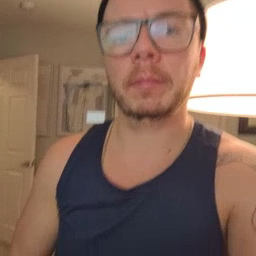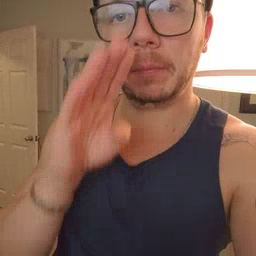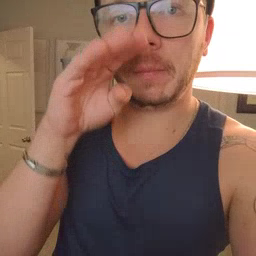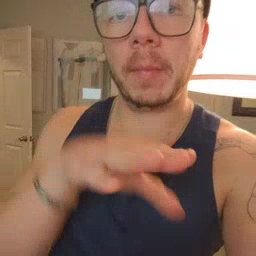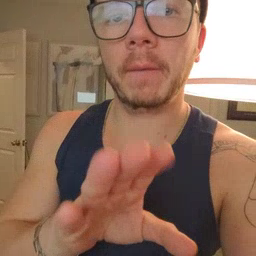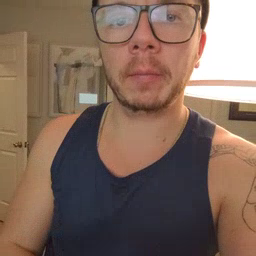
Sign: elephant